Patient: sex F, age 69
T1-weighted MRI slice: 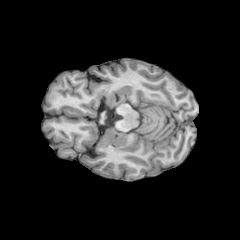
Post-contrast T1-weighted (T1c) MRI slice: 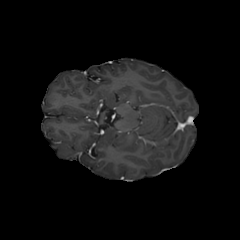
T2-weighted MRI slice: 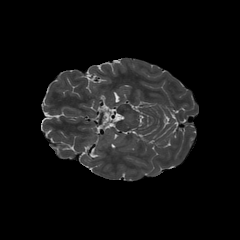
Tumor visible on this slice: no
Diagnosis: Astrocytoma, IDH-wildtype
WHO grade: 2